Here is the time-frequency (STFT) view of a rotor kit's vibration measurement. Based on the visible evidence, which rotor condition applies: normal, misalignment, unbalance, looseness?
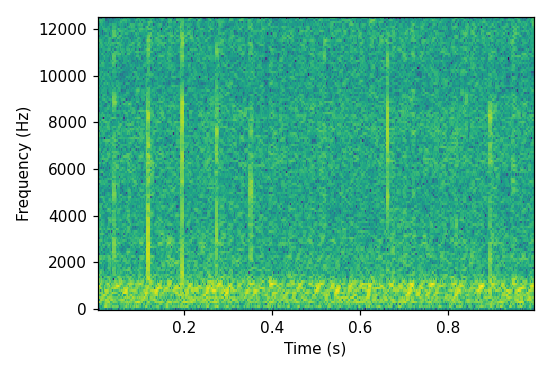
Answer: unbalance